Aerial crown-view tile of a tropical tree (Barro Colorado Island, Panama), acquired 20250317:
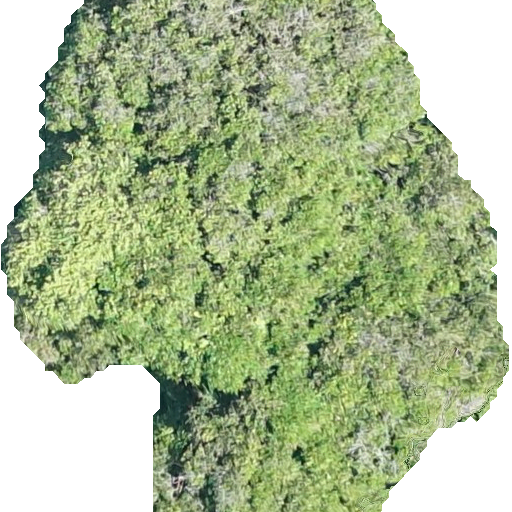
Species: Prioria copaifera
GBIF accepted scientific name: Prioria copaifera
Crown area: 318.849 m²